Interaction volume radius: 5 \u00c5
Interaction volume height: 15 \u00c5
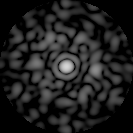
Disorder parameter: 0.861